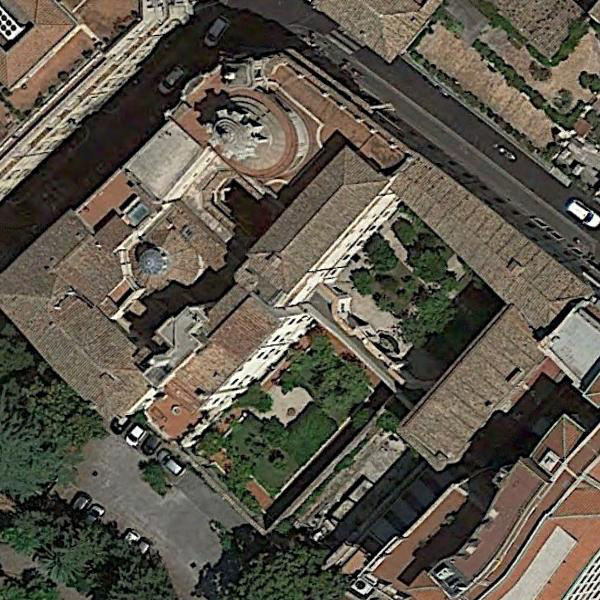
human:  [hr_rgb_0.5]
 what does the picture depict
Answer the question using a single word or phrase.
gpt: church